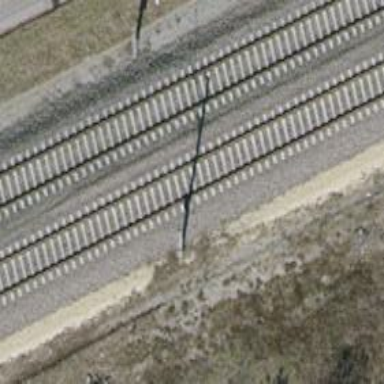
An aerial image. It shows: Milestone along the railway with catenary mast.